Question: I've attached a picture of my project which I just created. Even though the application.html.erb is present my template ignores it and the page is rendered without the surrounding html inside the layout.
I have even tried to specify the layout using the 'layout' option in my controller without success.
The project was generated with --skip-active-record flag because I'm using mongodb without an ORM. I don't think this has anything to do with it. Right??

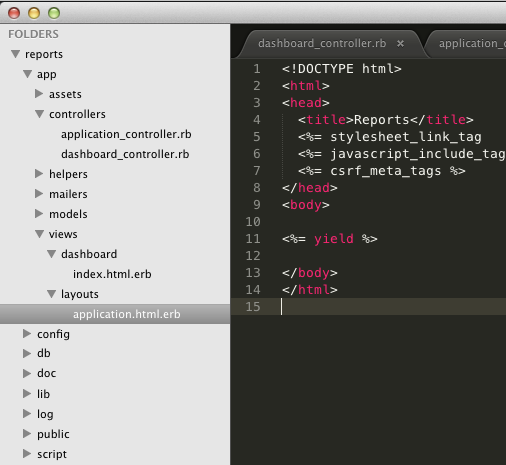
Answer: Worked out the problem.
In my controller I had defined a new constructor which didn't call its super class like so:
'''
def initialize
@default_report_days = 30
end
'''
Once the controller was correctly initialised the layout started being picked up.
'''
def initialize
super
@default_report_days = 30
end
'''